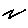
Label: zigzag